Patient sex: M
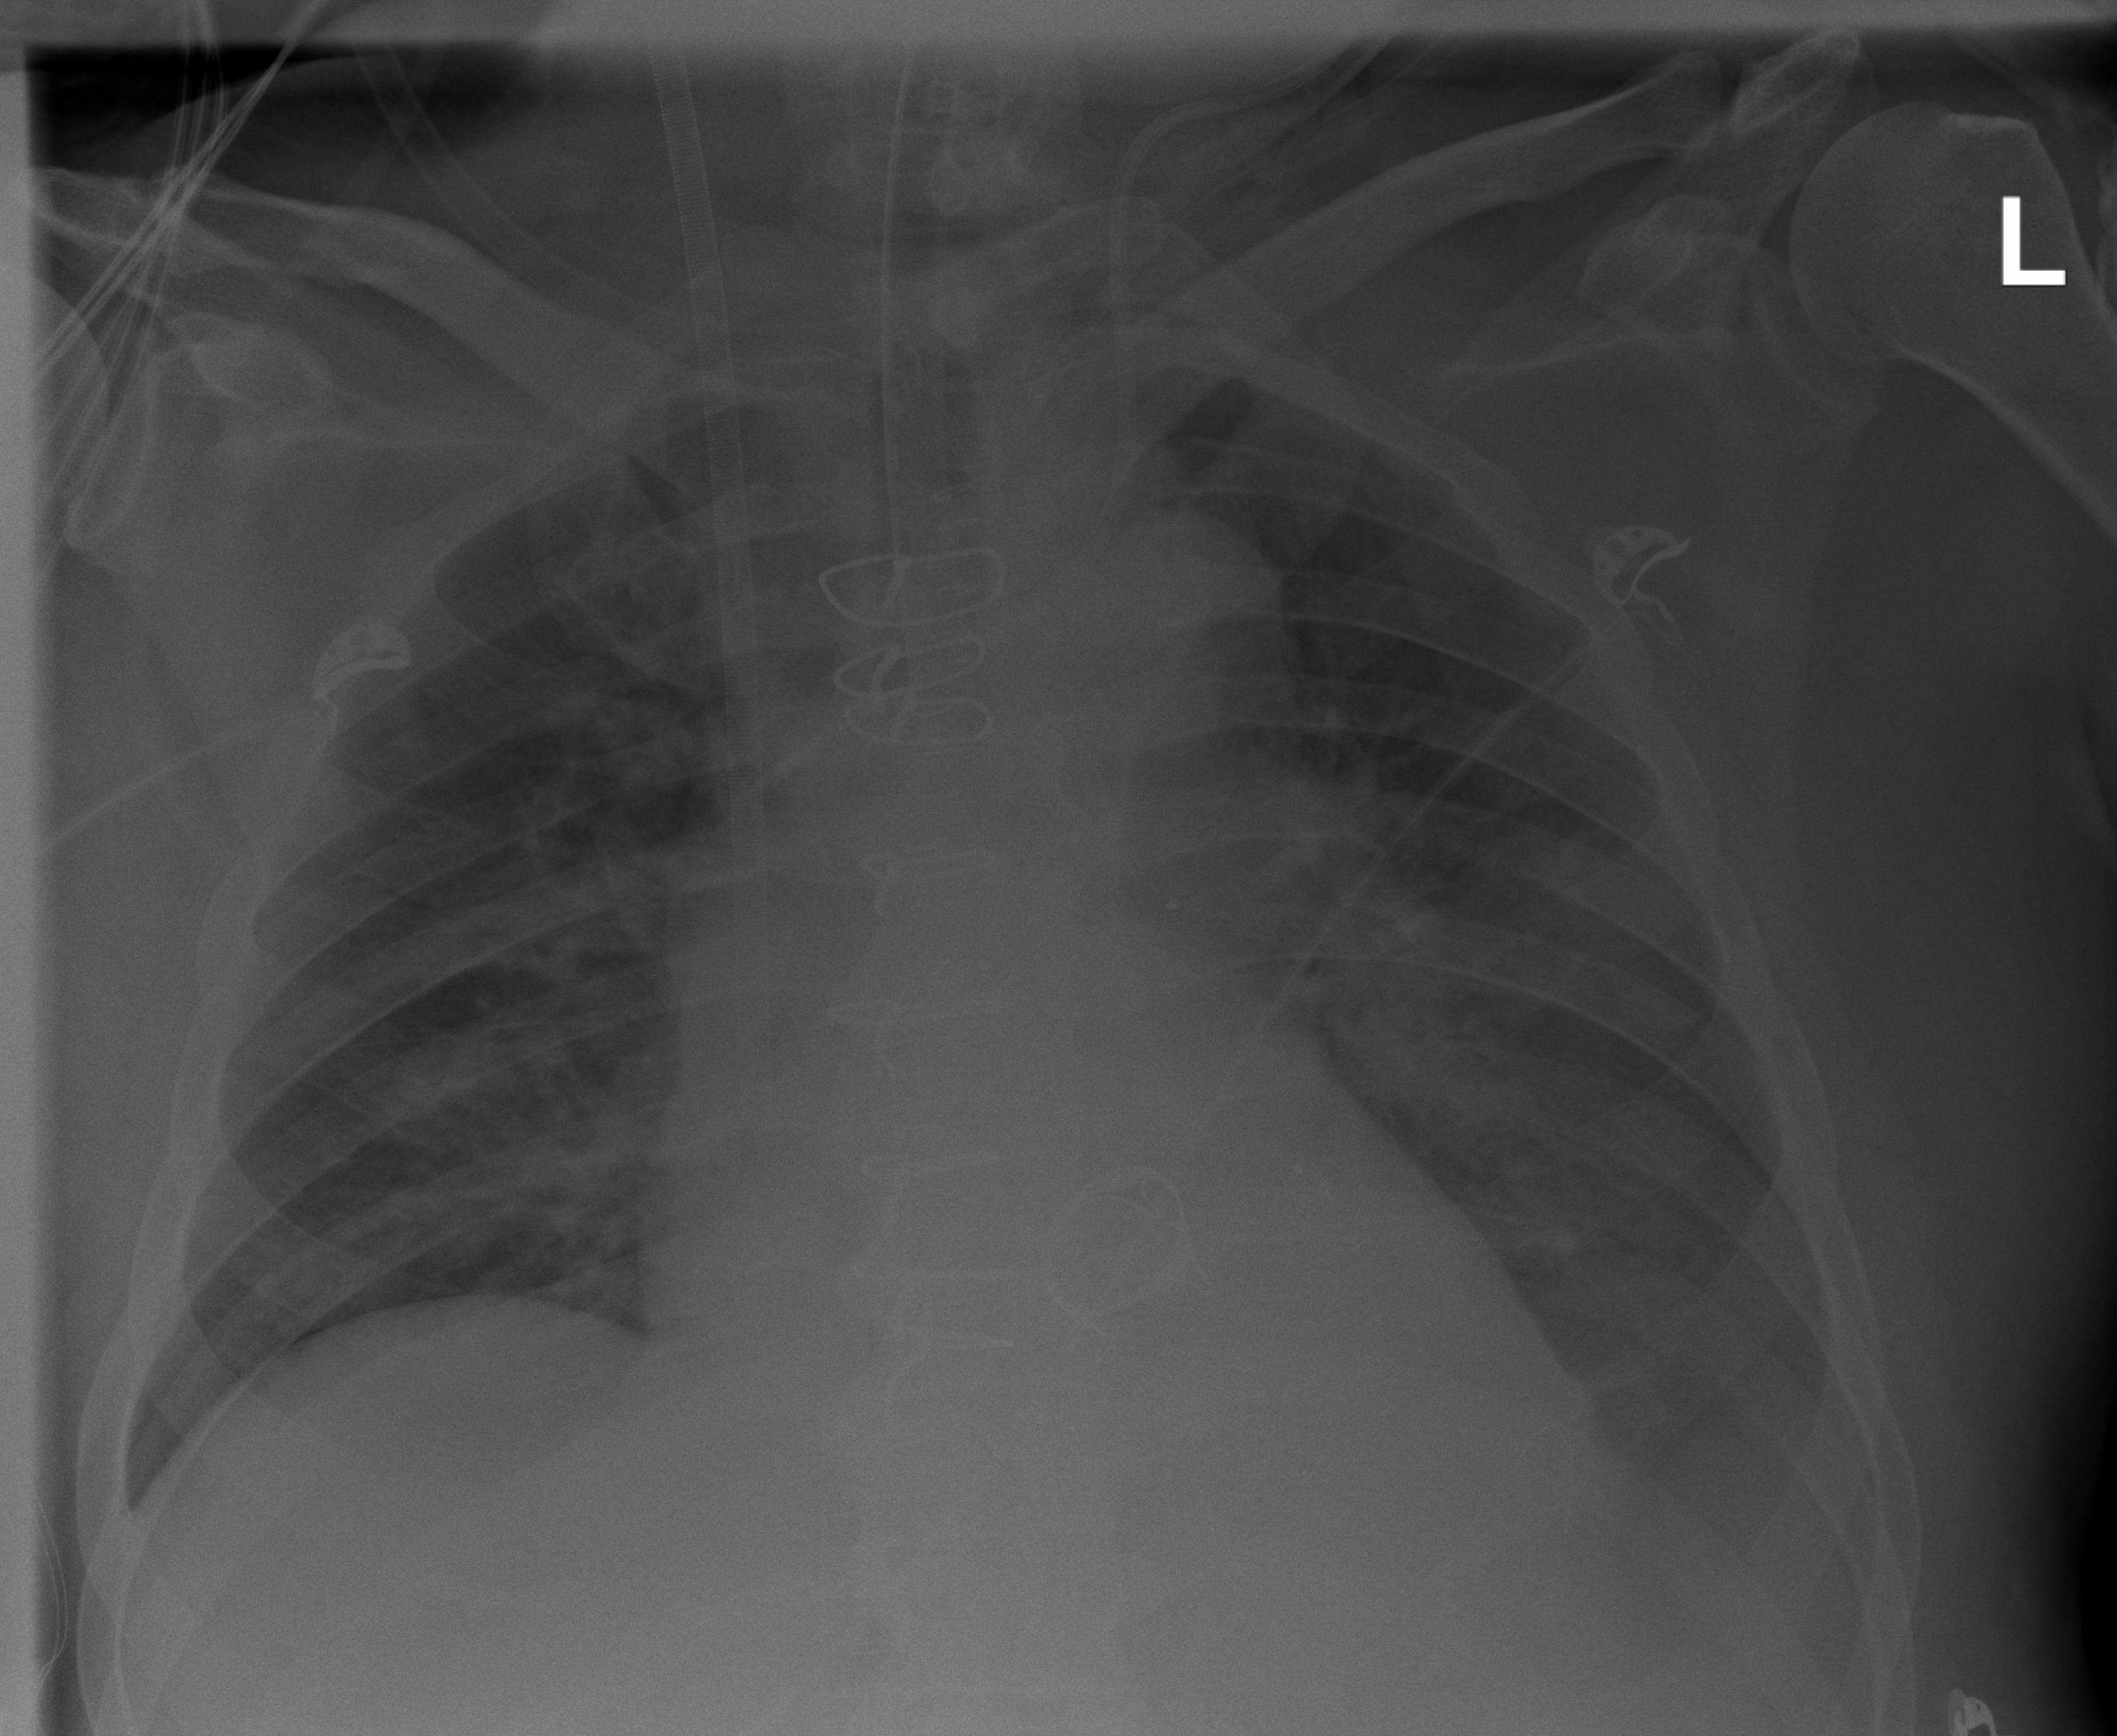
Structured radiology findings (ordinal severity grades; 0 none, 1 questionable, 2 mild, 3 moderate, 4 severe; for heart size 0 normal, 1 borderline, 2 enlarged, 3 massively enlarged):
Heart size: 1
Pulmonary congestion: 2
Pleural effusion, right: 0
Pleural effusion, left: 2
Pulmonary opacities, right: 2
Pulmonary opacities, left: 2
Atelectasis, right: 2
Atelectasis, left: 2